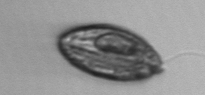
Label: Katodinium_or_Torodinium